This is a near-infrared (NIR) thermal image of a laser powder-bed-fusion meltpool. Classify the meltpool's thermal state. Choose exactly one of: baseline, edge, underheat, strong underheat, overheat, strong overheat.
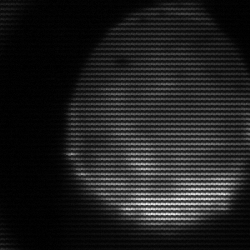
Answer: edge